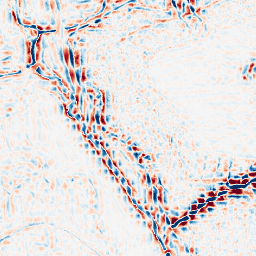
Category: wavelet
Decomposition family: wavelet_reverse_biorthogonal
Decomposition parameters: wavelet: rbio5.5
level: 3
Upsampling method: bicubic_3x
Upsampling parameters: scale: 3
Upsampling scale: 3